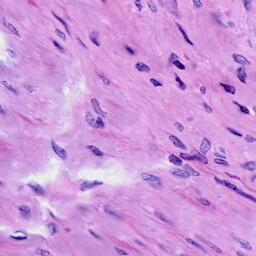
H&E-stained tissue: Cervix